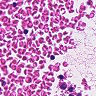
Metastatic tissue present: no